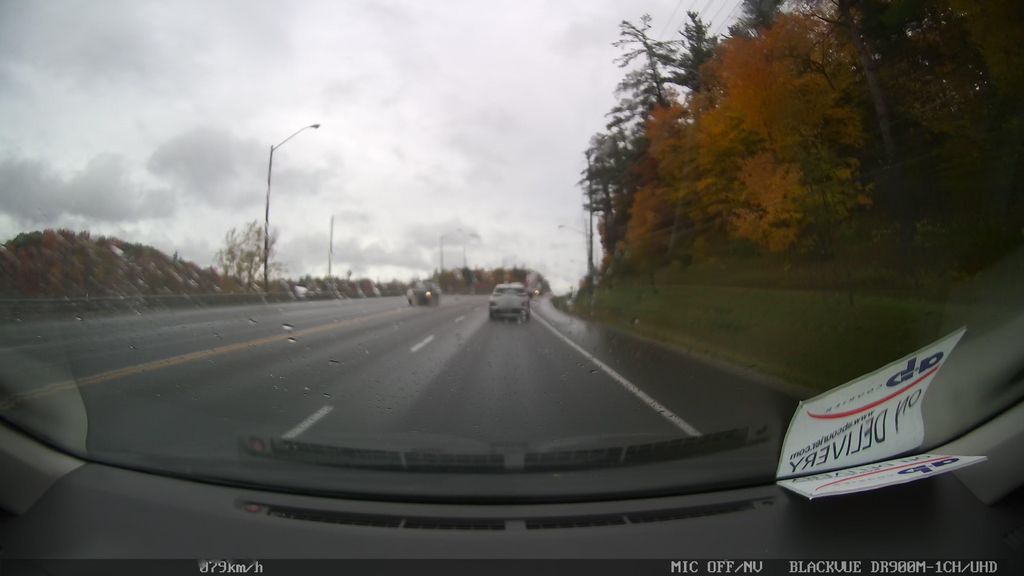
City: toronto